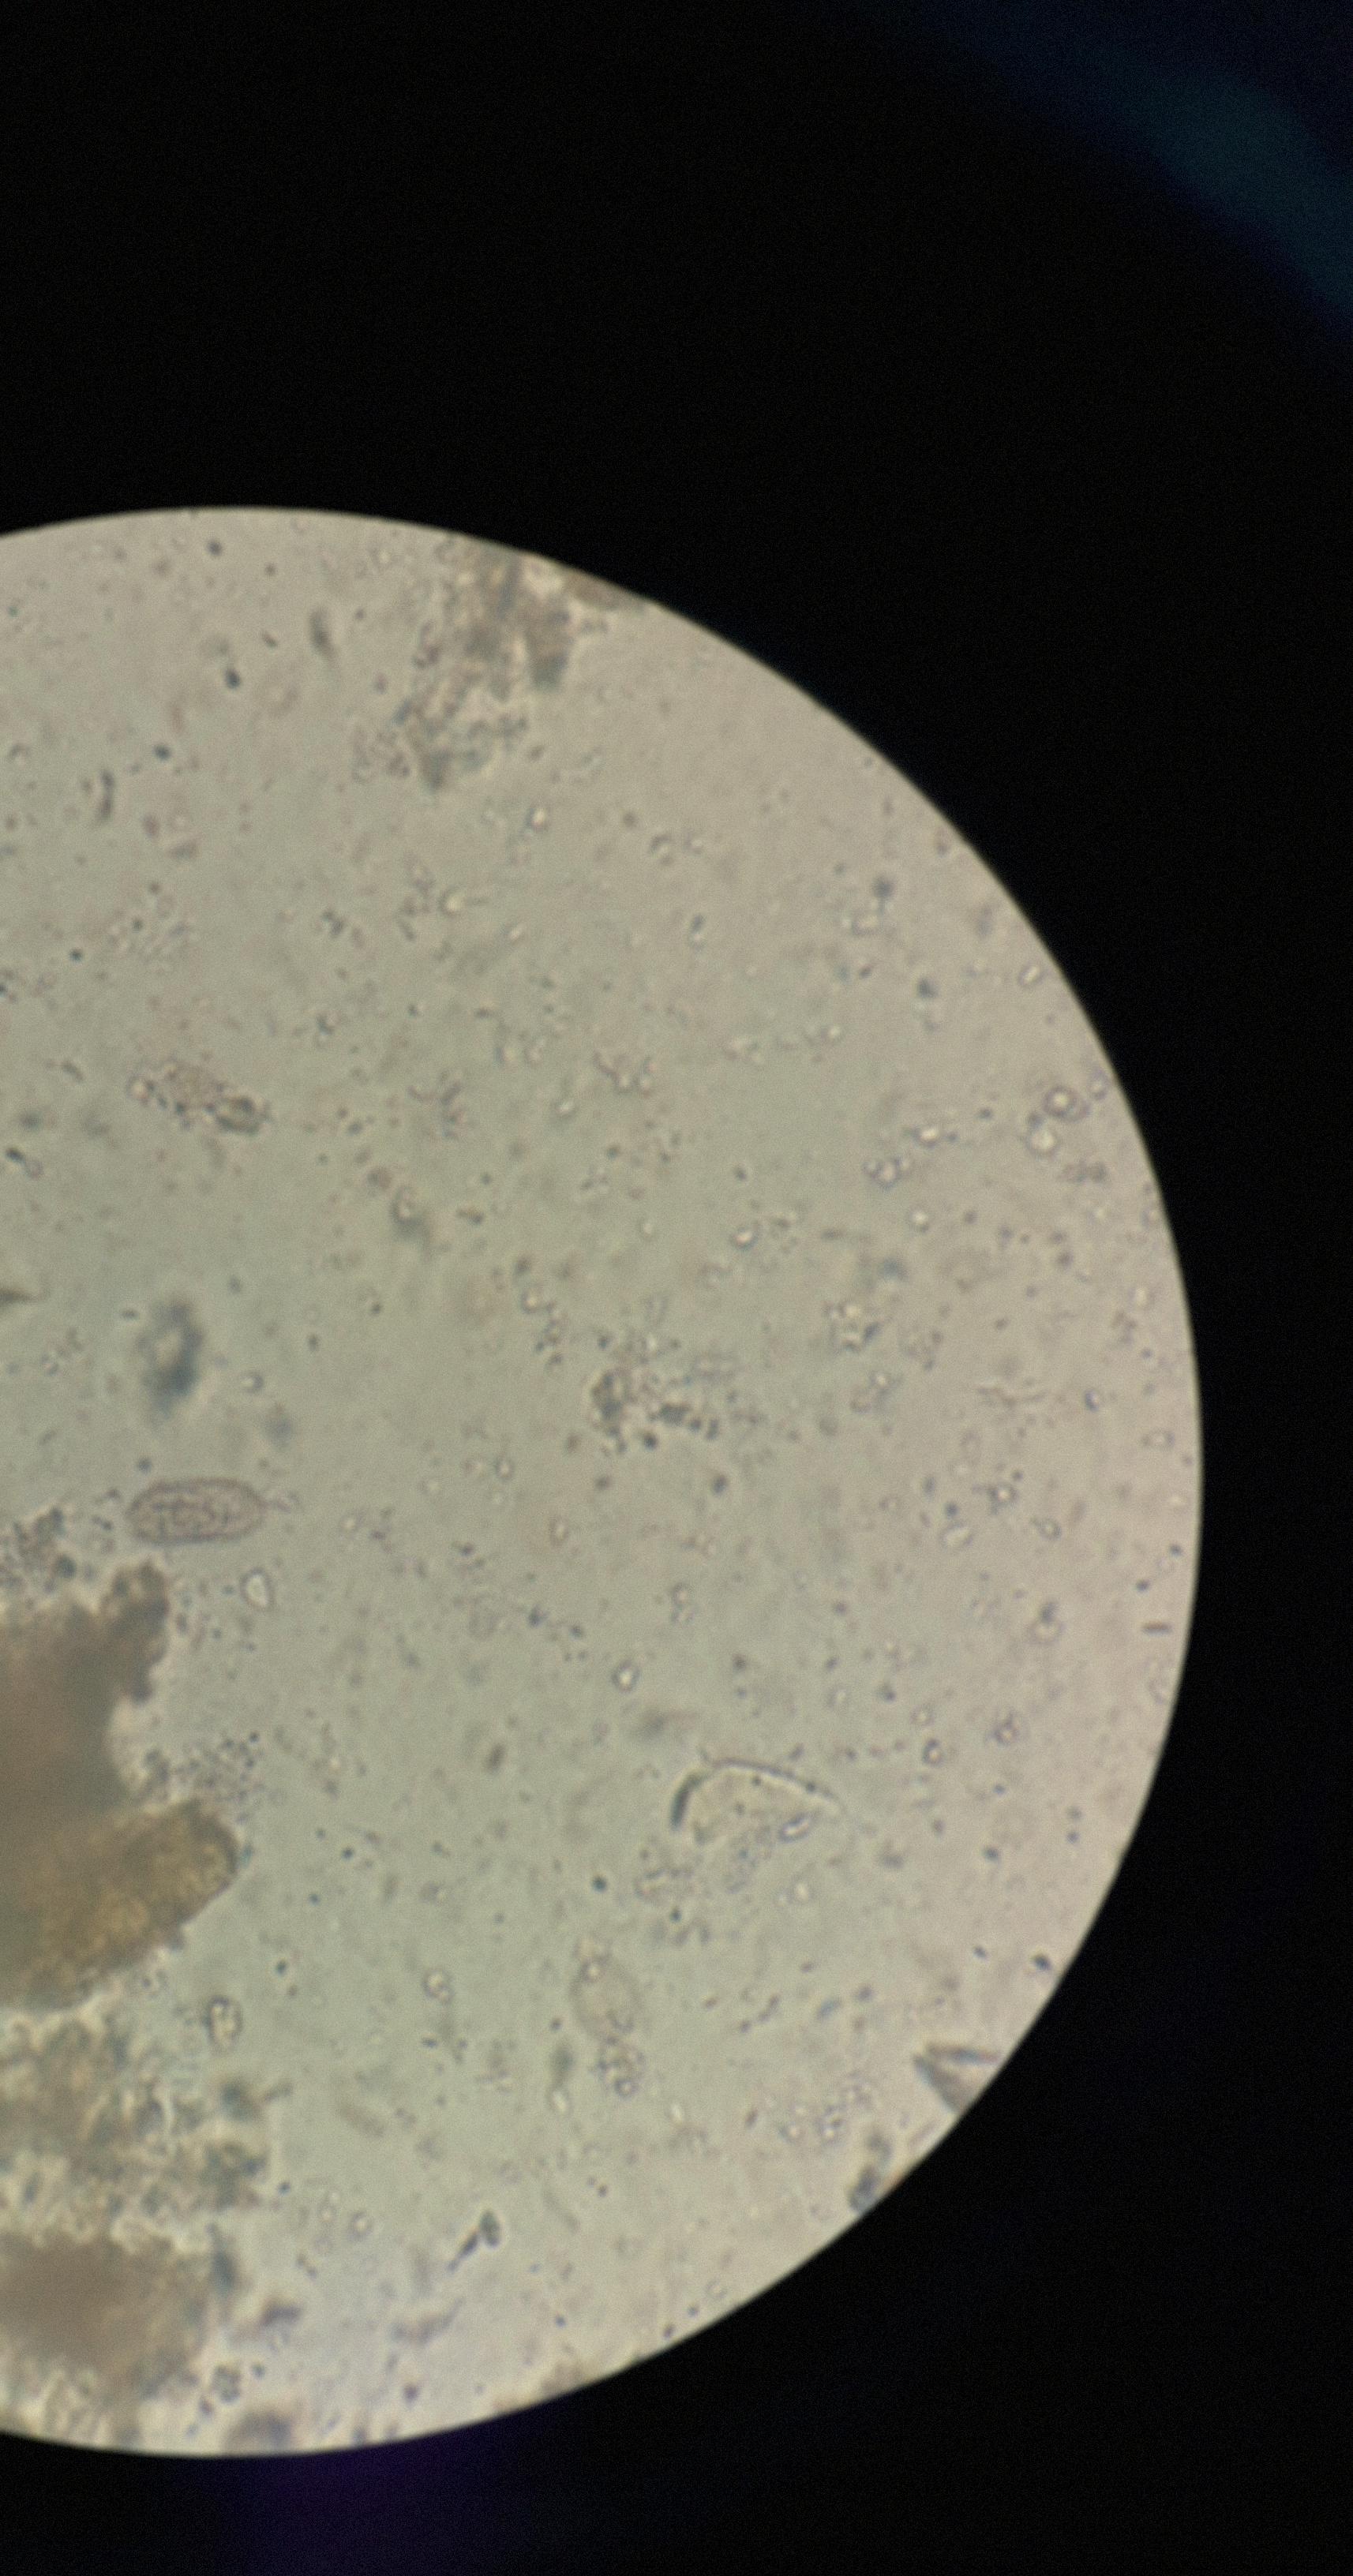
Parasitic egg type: Capillaria philippinensis